Here is the raw acceleration-versus-time signal recorded on a bearing housing. Based on the visible evidence, which condition applies: normal, inner_race, outer_race, ball?
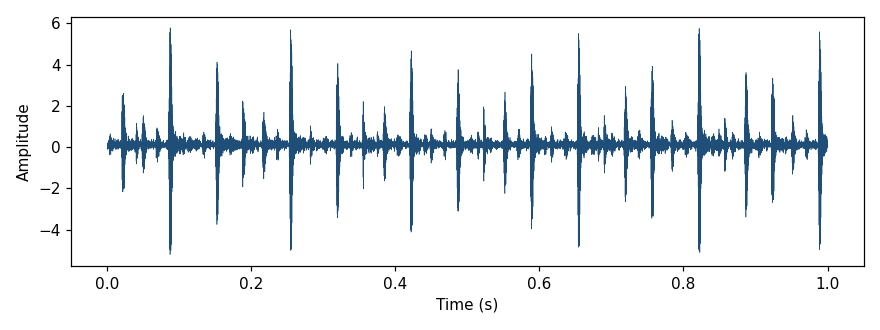
Answer: outer_race